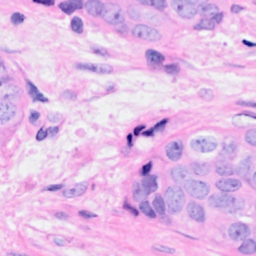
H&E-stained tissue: Breast